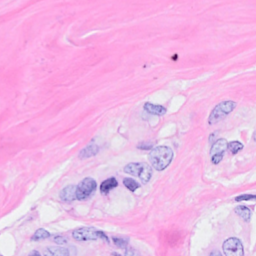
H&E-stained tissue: Breast